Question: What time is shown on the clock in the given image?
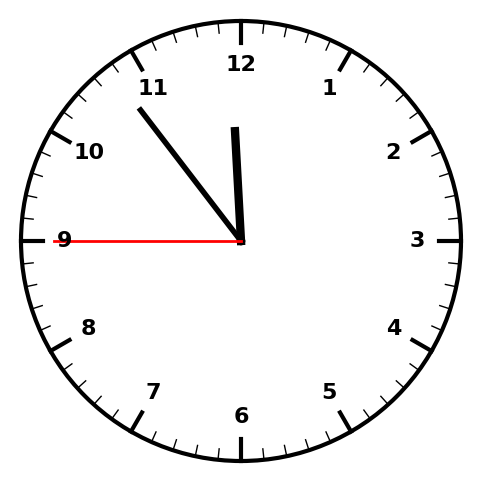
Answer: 11:53:45